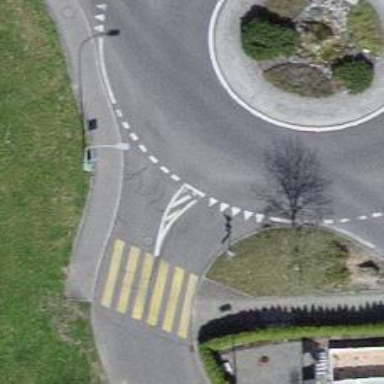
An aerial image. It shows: Secondary road with asphalt surface leading to roundabout junction.